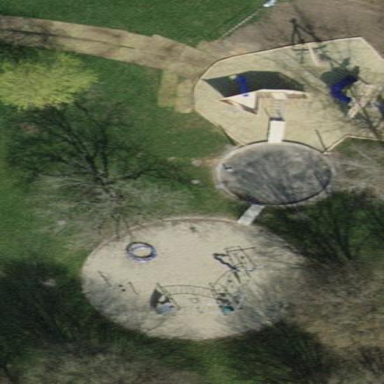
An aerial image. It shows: Playground area for leisure land.